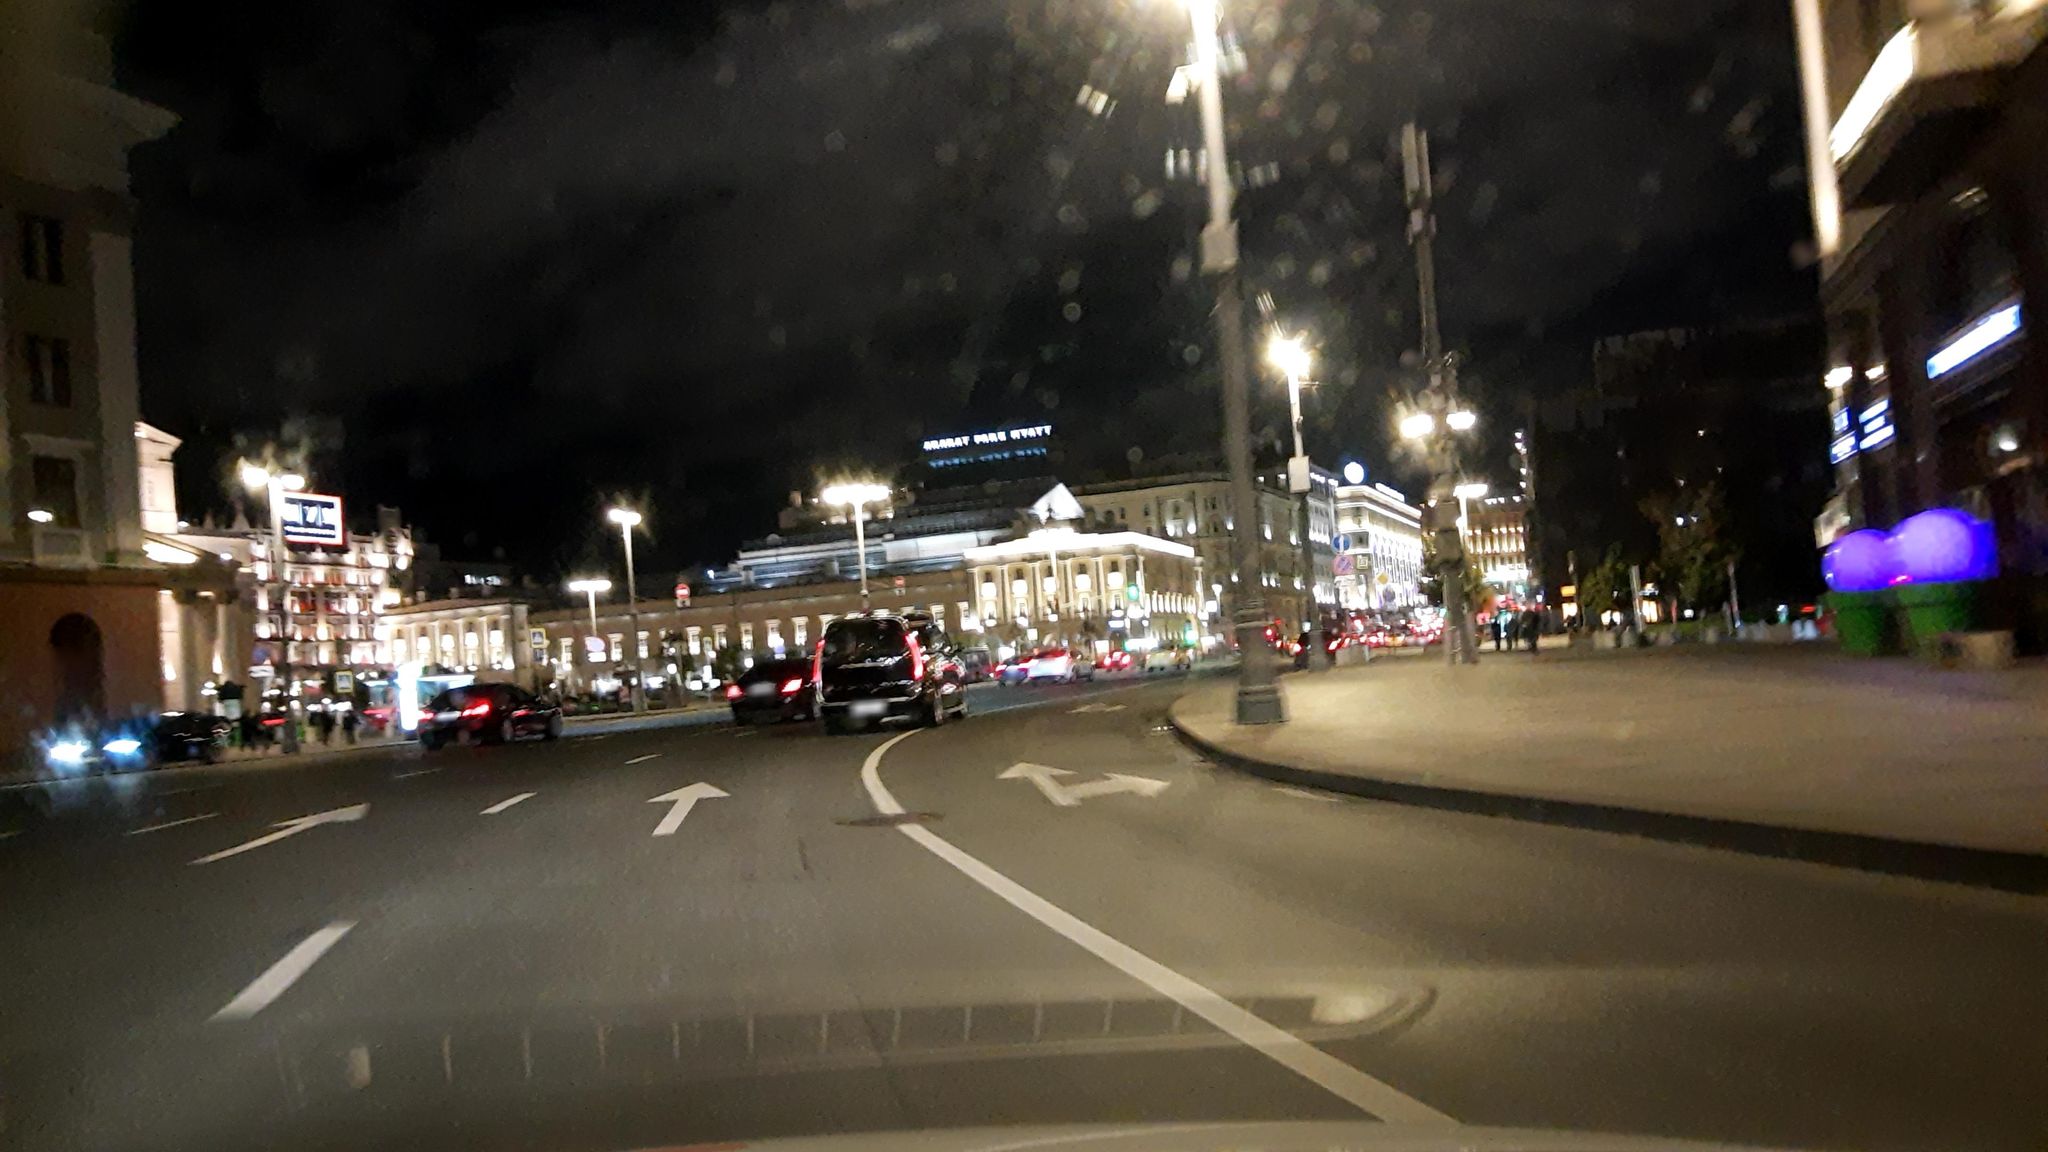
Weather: clear
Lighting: night
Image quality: slightly poor
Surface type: driving surface
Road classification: footway, steps
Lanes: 8
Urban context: urban centre
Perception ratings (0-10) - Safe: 1.04, Lively: 8.08, Beautiful: 4.25, Boring: 0.67, Depressing: 2.69, Wealthy: 7.82